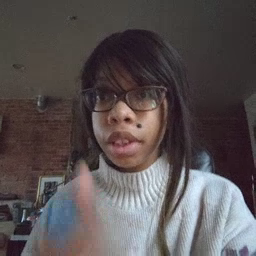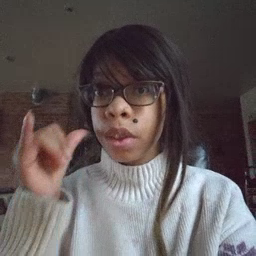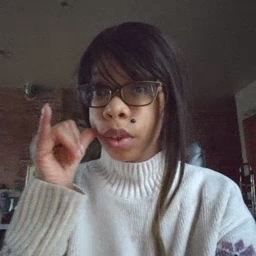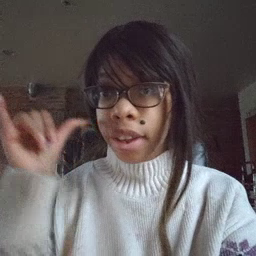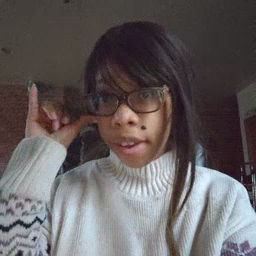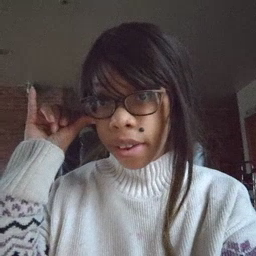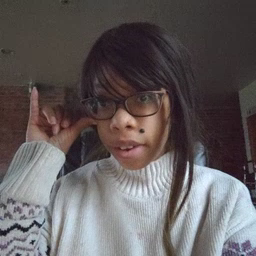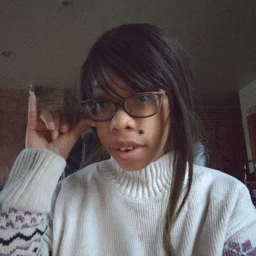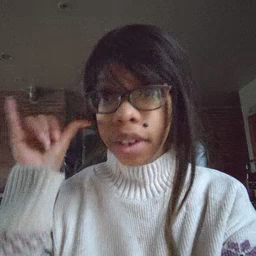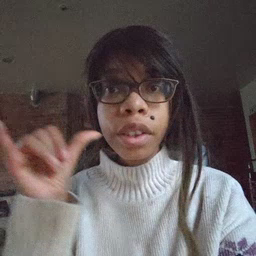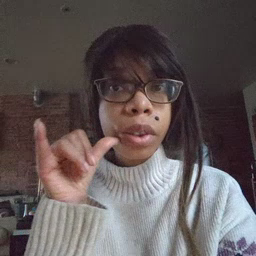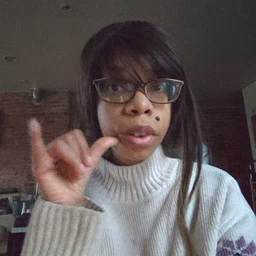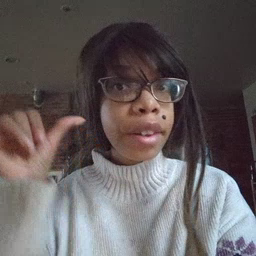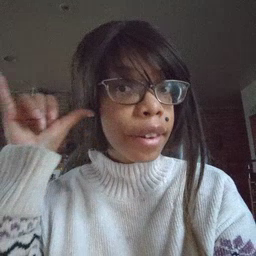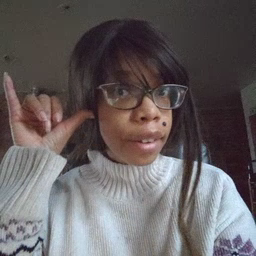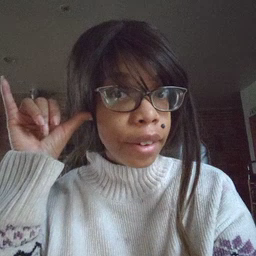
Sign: yesterday